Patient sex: F
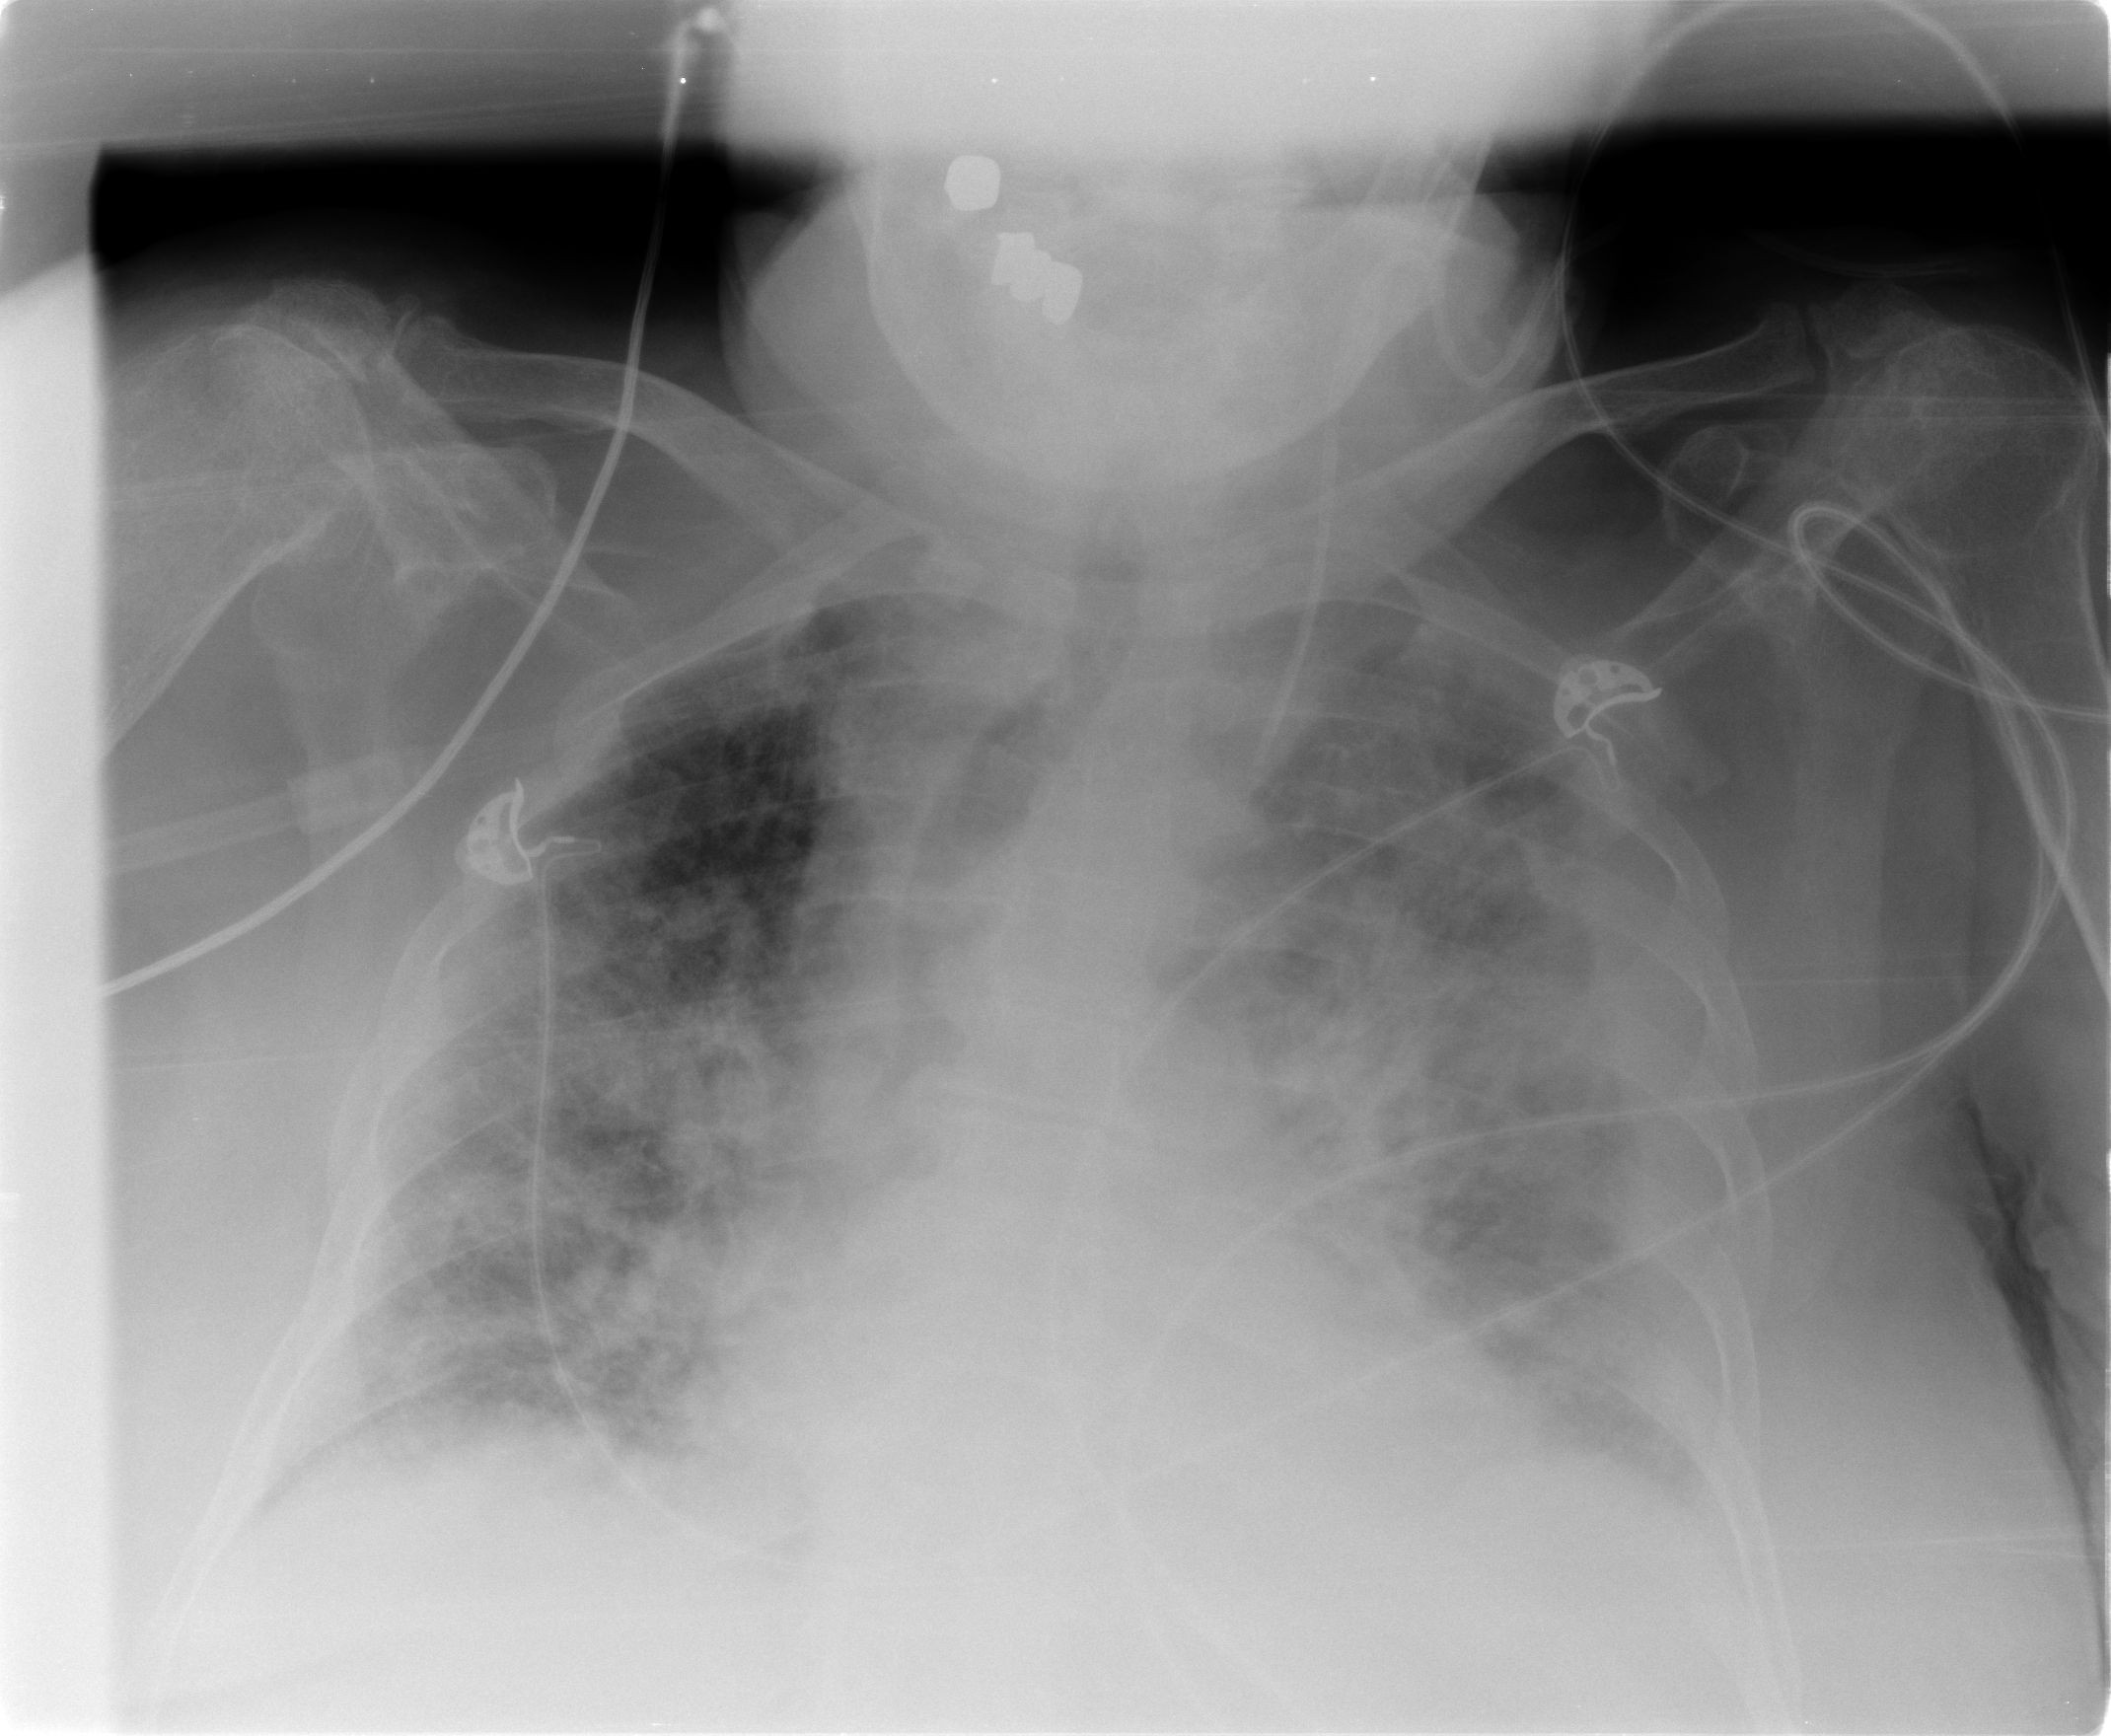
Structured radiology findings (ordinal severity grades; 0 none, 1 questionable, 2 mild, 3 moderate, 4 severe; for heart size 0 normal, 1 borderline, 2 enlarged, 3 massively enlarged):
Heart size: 1
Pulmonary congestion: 3
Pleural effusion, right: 0
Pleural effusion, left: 2
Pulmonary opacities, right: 3
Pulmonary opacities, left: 3
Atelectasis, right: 3
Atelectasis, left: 3